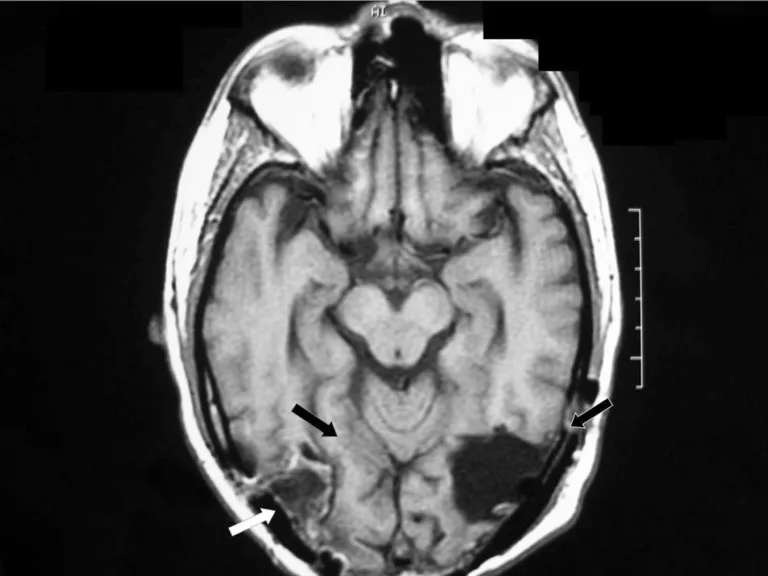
Postoperative MRI: To the right, white arrows showing involvement of
inferior and occipital gyrus, with black arrows showing relative
preservation of the right fusiform gyrus. To the left the black arrows
show involvement of inferior and medial occipital gyrus and
fusiform.
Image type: radiology (mri)